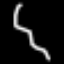
Label: squiggle